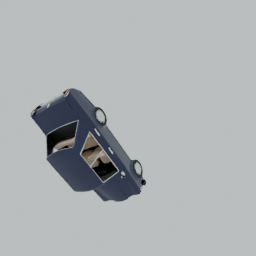
Label: mechanical